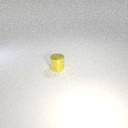
small yellow metal cylinder